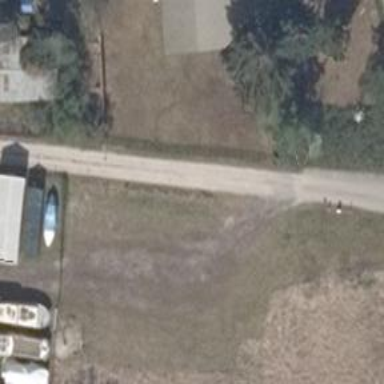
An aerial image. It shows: Driveway with grass surface.